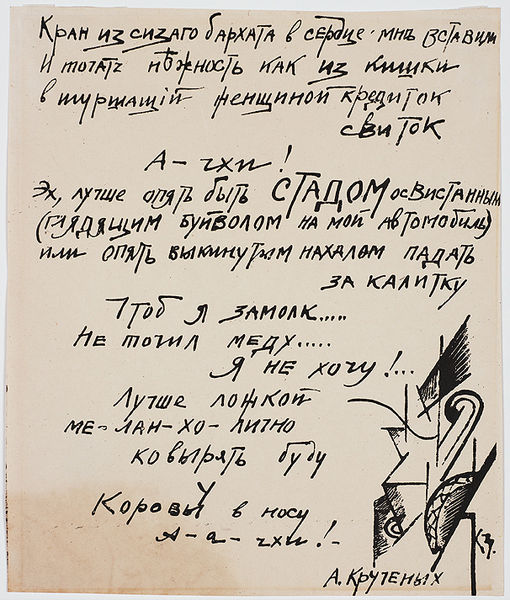
Titel: A Futurist Poem: They Put a Spigot Made of Gray Velvet into My Heart, A Futurist Poem: They Put a Spigot Made of Gray Velvet into My Heart
Künstler: Aleksei Kruchenykh
Standort: Amherst (Massachusetts, USA)
Institution: Mead Art Museum, Amherst College
Schlagwörter: zeichnung, expressionismus, schrift, white, black, gray, modern, nose, print, lithographie, greek, ear, drawing, paper, mouth, illustration, line, sketch, pen, writing, letters, abstract, russisch, music, design, ink, signature, lines, shapes, caligraphy, russian, text, shape, curves, words, poetry, works, symbols, cyrillic, word, poem, doodle, foreign, pop, kpah, exclamation, lyric, lyrics, word art, ellipsis, !, exclamation mark, paragraph